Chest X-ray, PA view. Patient: 61 years old, sex F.
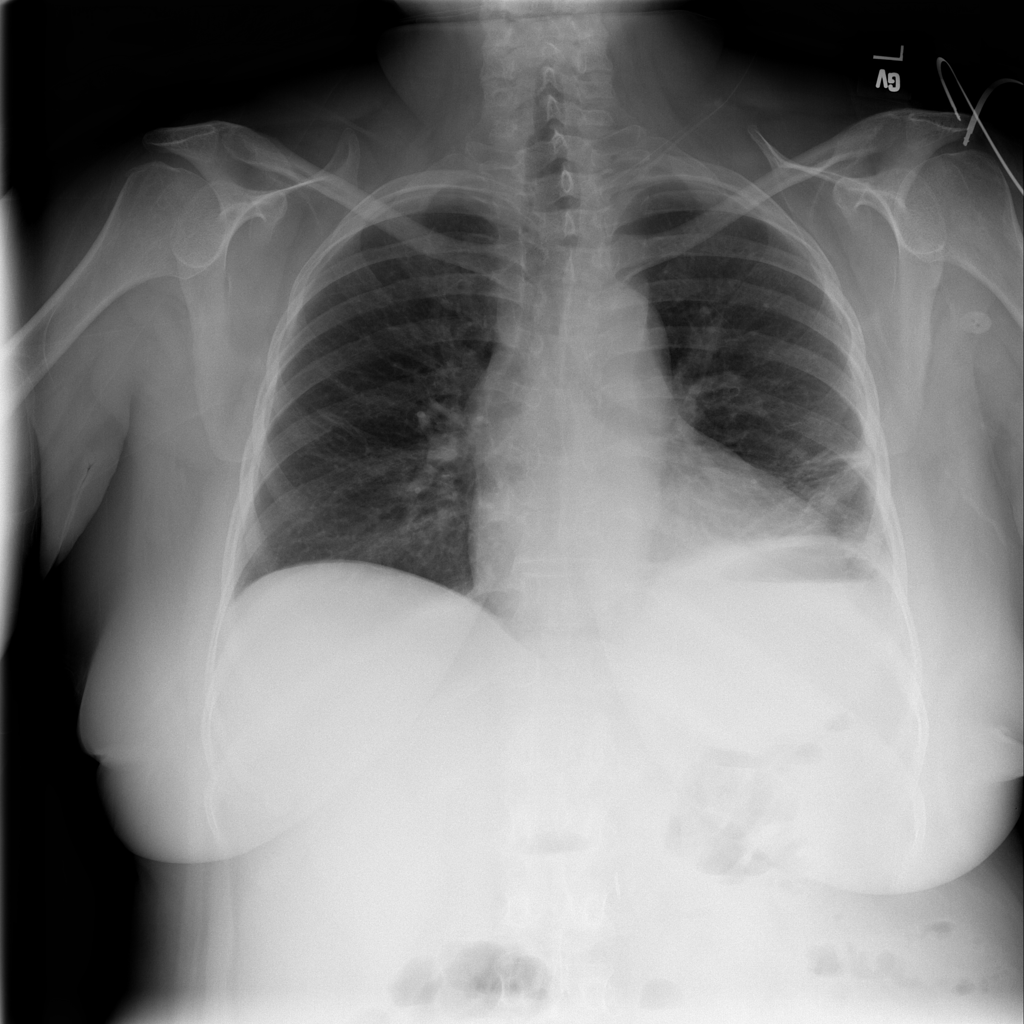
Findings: Atelectasis, Consolidation